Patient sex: F
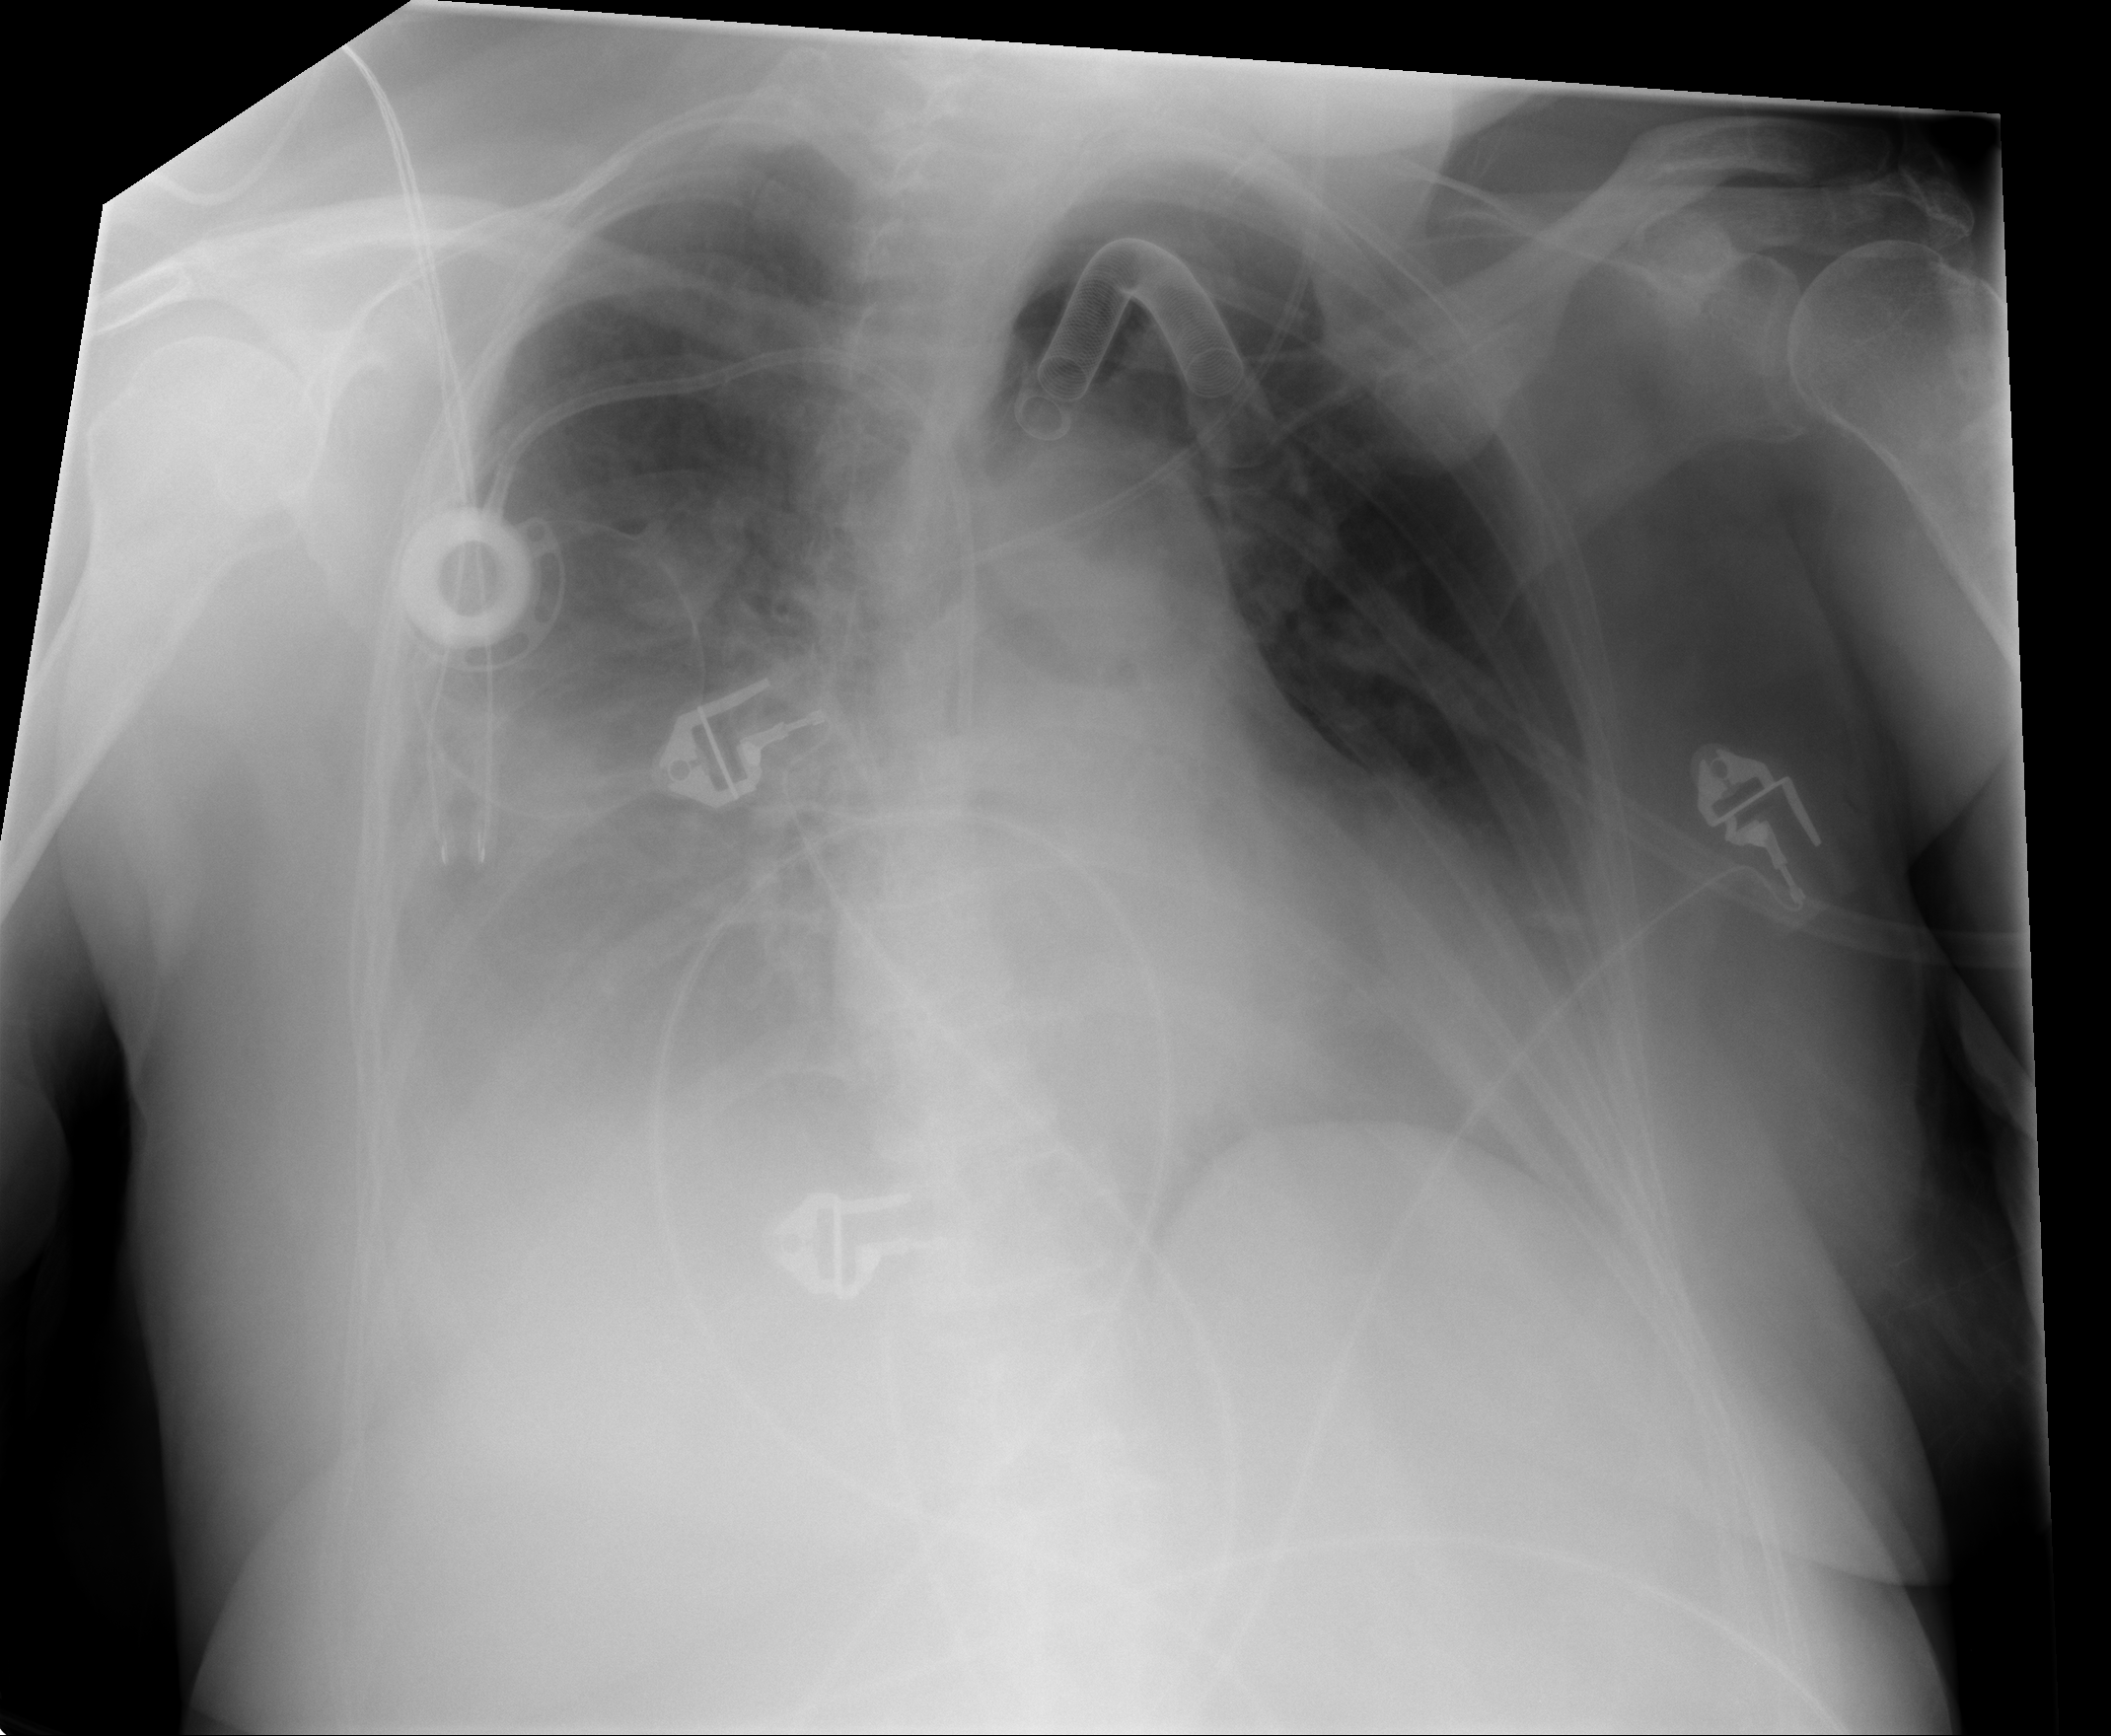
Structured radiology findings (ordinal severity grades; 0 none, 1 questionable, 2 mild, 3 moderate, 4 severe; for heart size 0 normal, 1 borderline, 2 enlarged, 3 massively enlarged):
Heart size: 0
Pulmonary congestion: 2
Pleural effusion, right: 3
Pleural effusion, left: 0
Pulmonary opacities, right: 2
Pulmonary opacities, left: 0
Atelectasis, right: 2
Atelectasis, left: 1